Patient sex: M
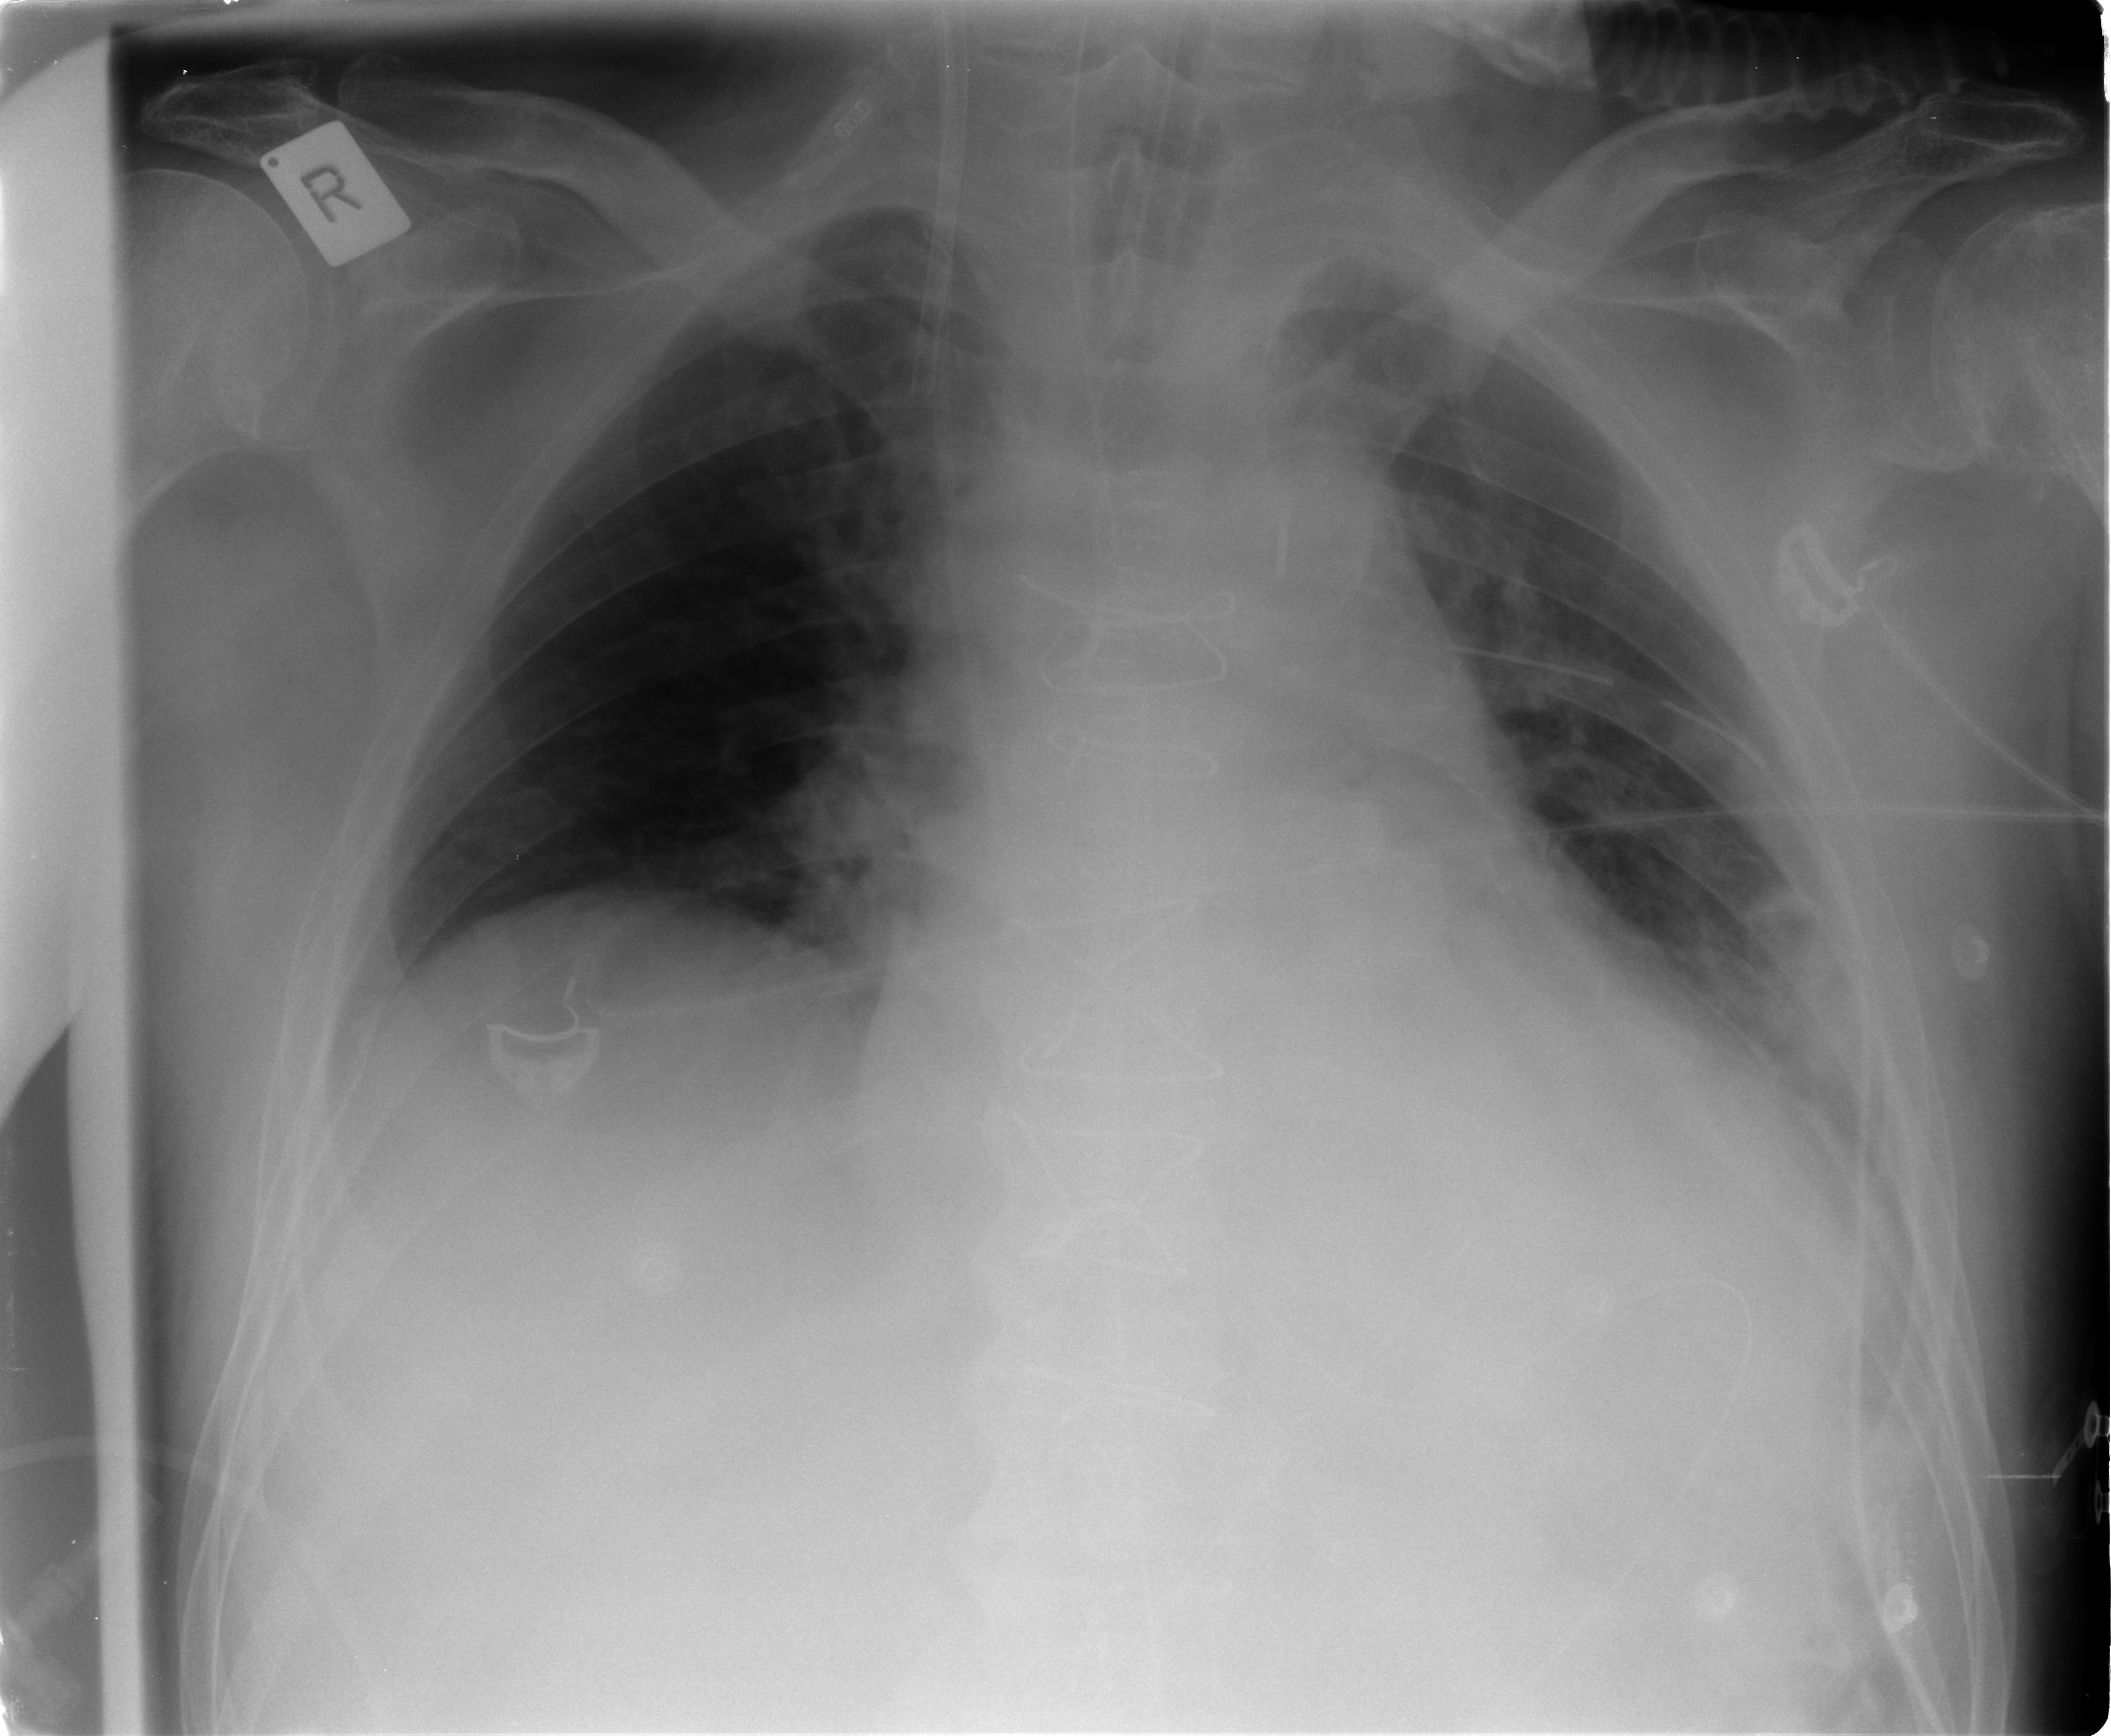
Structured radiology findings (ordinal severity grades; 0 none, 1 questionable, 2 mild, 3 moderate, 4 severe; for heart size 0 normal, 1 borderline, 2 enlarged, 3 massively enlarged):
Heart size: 2
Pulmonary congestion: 2
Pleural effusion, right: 0
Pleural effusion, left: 0
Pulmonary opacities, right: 0
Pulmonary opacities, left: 2
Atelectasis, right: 0
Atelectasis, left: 2